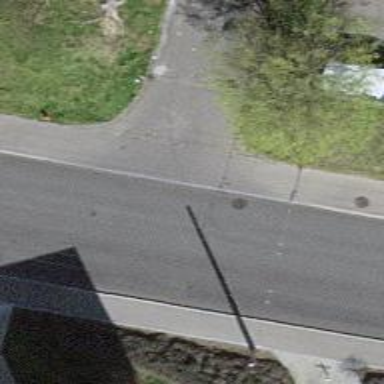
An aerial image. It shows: Residential road with trolley wires.